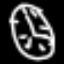
Label: clock